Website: home-depot
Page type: review-order
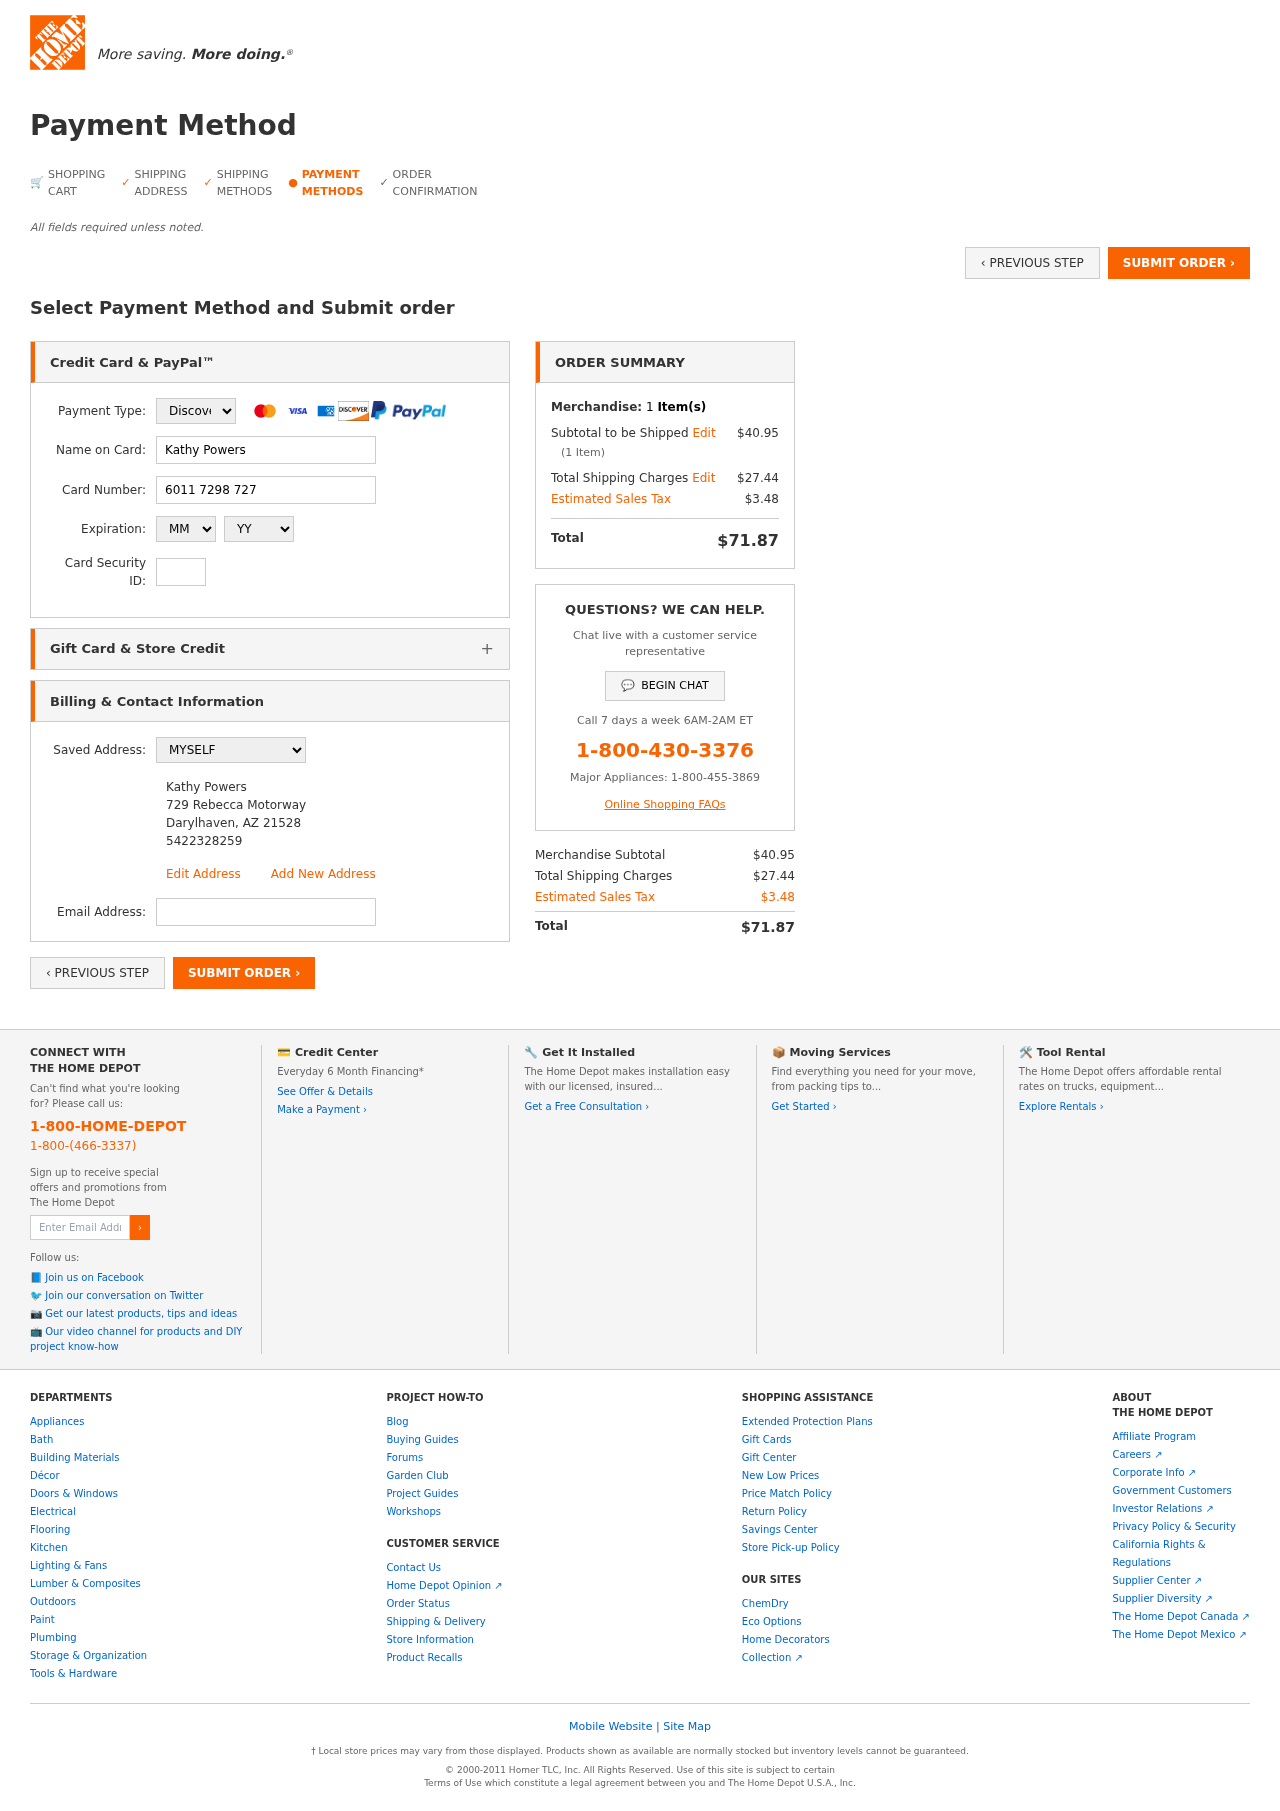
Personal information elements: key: PII_CARD_CVV
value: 308
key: PII_CARD_EXPIRY_MONTH
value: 04
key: PII_CARD_EXPIRY_YEAR
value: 30
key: PII_CARD_NUMBER
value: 6011 7298 7274 6332
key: PII_CARD_TYPE
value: Discover
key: PII_EMAIL
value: kathypowers@gmail.com
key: PII_FULLNAME
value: Kathy Powers
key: PII_FULLNAME2
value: Kathy Powers
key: PII_STREET2
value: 729 Rebecca Motorway
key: PII_CITY2
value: Darylhaven
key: PII_STATE_ABBR2
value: AZ
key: PII_POSTCODE2
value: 21528
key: PII_PHONE2
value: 5422328259
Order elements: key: ORDER_NUM_ITEMS
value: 1
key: ORDER_SUBTOTAL
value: $40.95
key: ORDER_NUM_ITEMS2
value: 1
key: ORDER_SHIPPING_COST
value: $27.44
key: ORDER_TAX
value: $3.48
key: ORDER_TOTAL
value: $71.87
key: ORDER_SUBTOTAL2
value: $40.95
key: ORDER_SHIPPING_COST2
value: $27.44
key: ORDER_TAX2
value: $3.48
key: ORDER_TOTAL2
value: $71.87